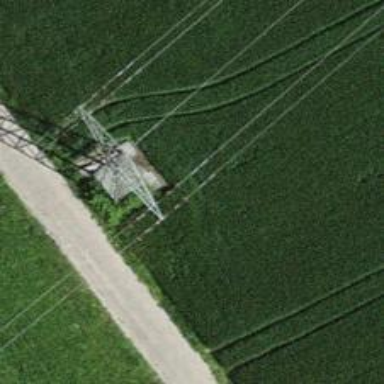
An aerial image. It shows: Lattice structure tower used for power transmission.